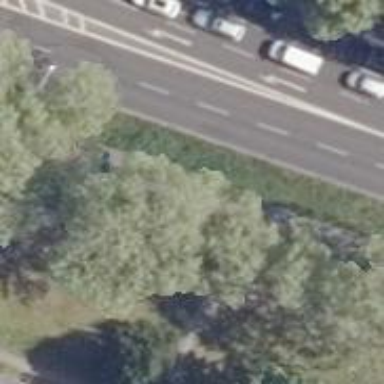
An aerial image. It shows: Avenue of trees.